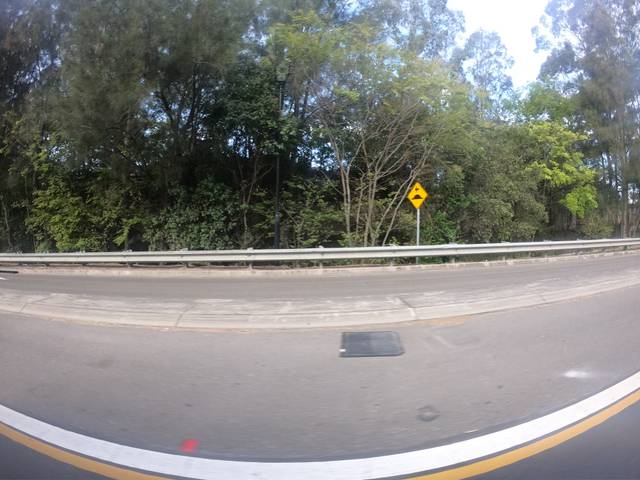
Region: Australia
Coordinates: -33.841, 151.083